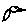
Label: bird